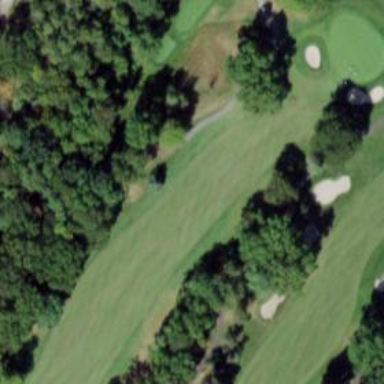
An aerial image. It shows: Golf hole.